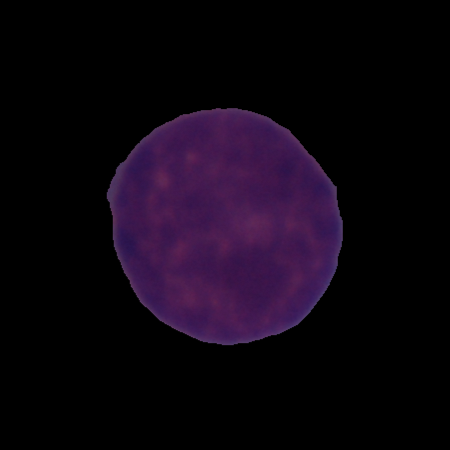
Label: cancer